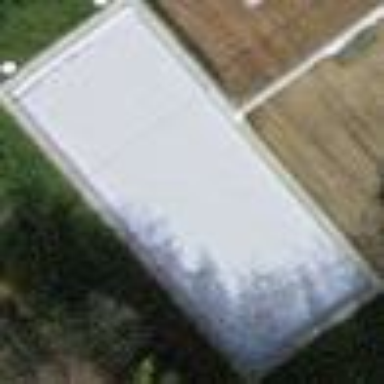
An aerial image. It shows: Outdoor swimming pool on leisure land.